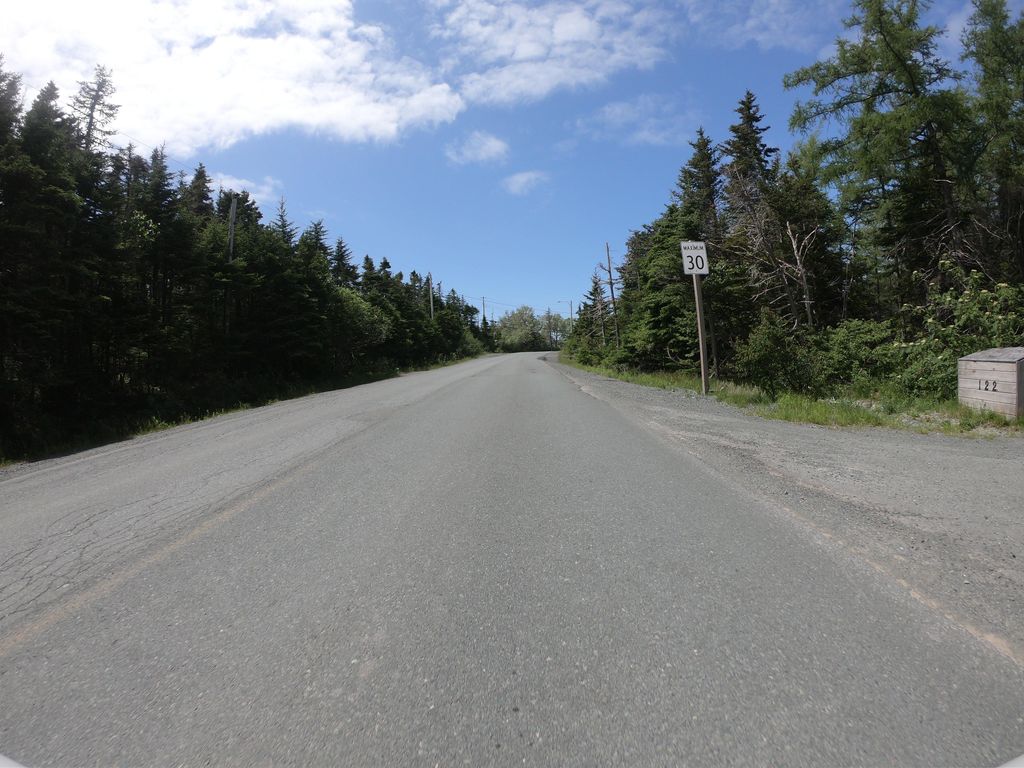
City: st_johns